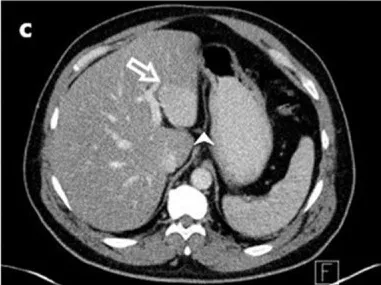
Pseudolesion in liver segments II and III associated with aberrant left gastric vein. Portal venous phase.
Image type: radiology (ct)